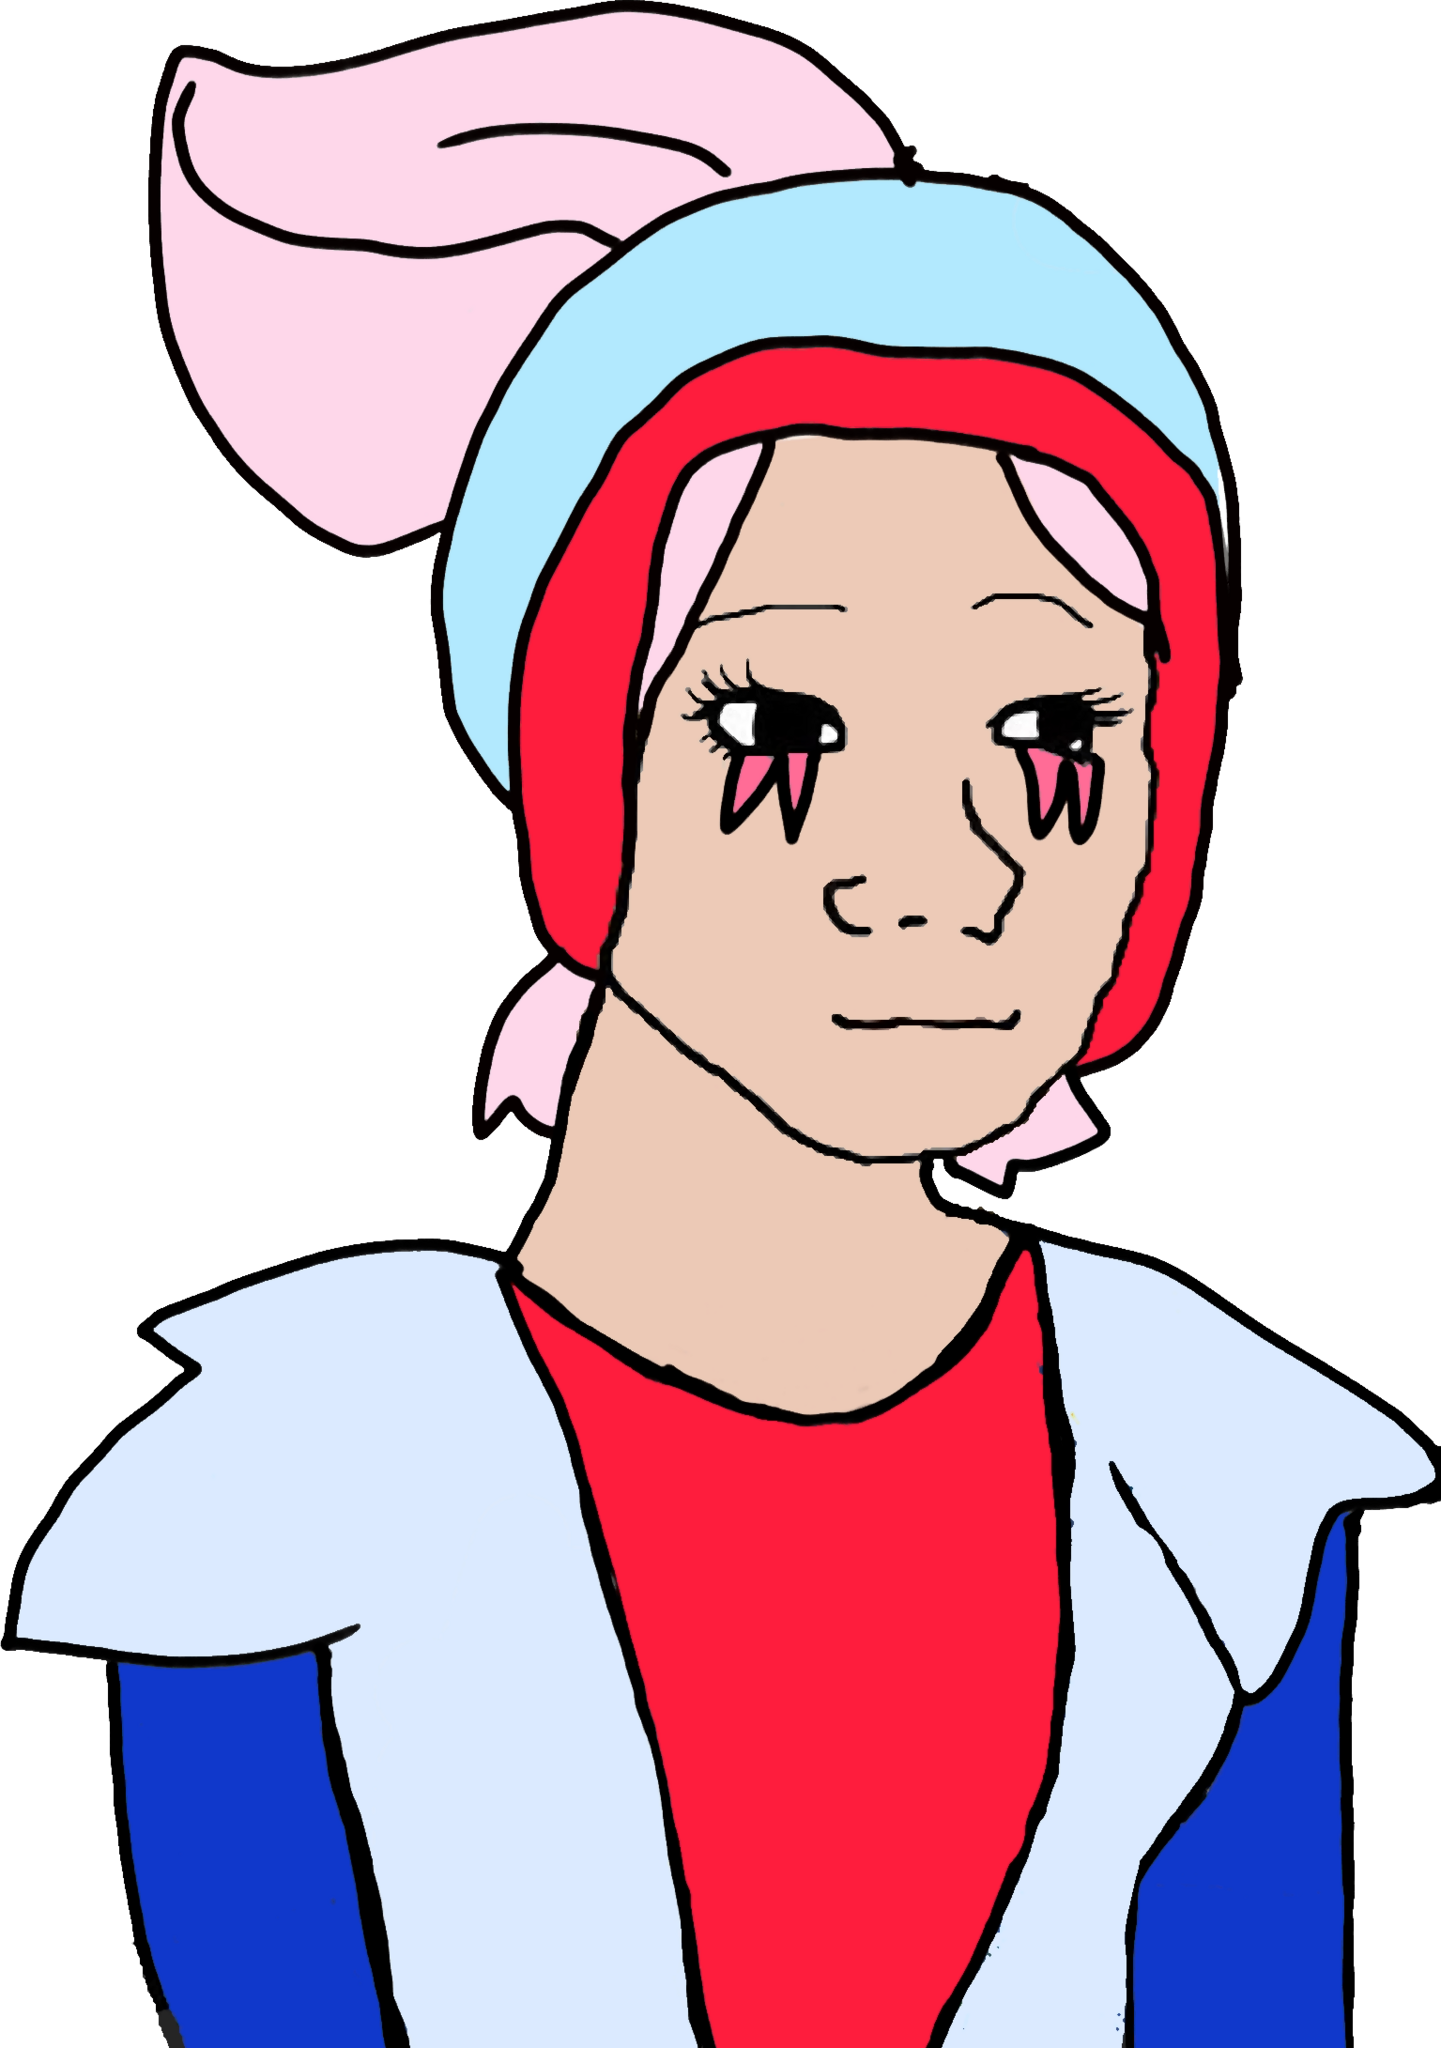
Label: 5_Trad_Wife